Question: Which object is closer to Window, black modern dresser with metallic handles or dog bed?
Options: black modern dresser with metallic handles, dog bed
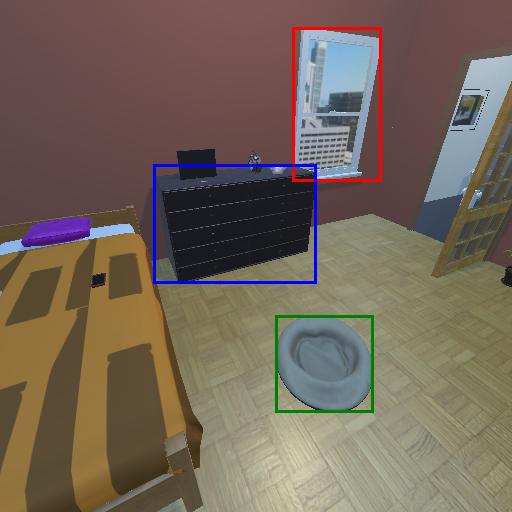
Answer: black modern dresser with metallic handles